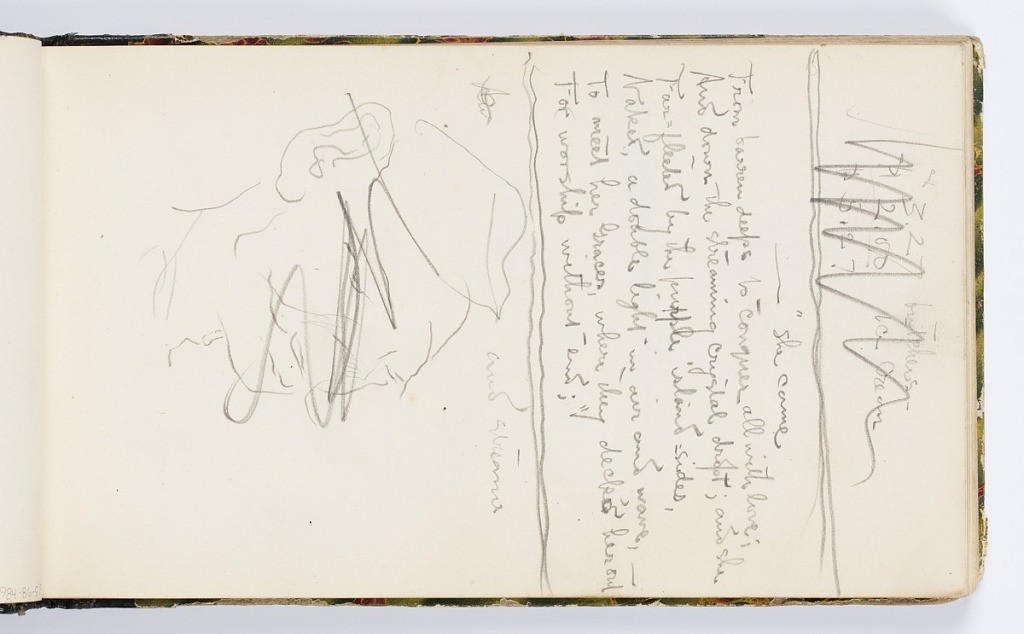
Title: Sketchbook Page: Tennyson Poem
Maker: Kenyon Cox, American, 1856–1919
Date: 1875
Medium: Graphite on paper
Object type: Sketchbook folio
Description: Page divided into thirds. Center, section of Tennyson's poem "The Princess." Below, sketch of man's face, canceled out. Above, numbers and related inscriptions, canceled out.